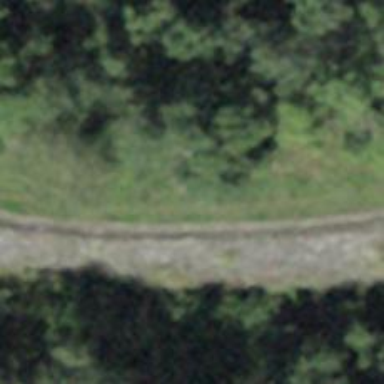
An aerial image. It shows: Compacted path road.